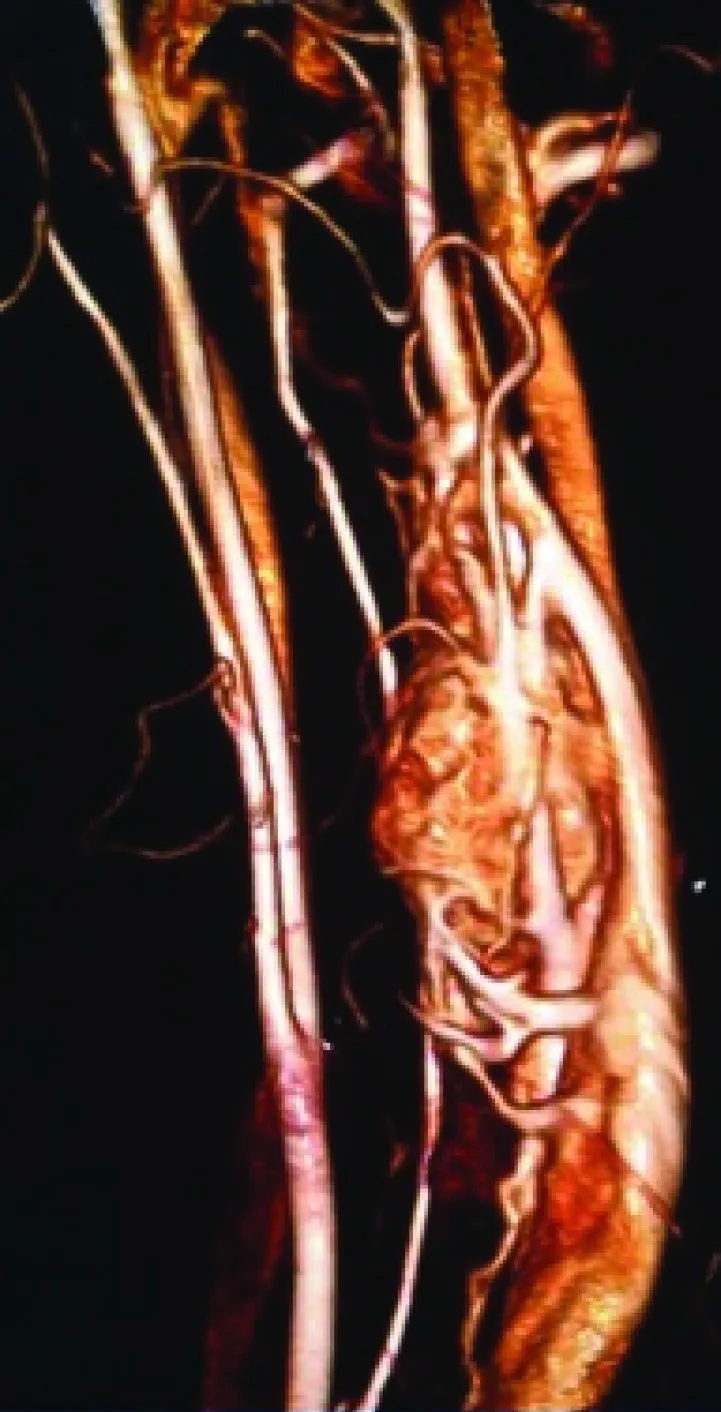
Tumor having vascular supply from both the external and internal carotid arteries.
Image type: radiology (ct)